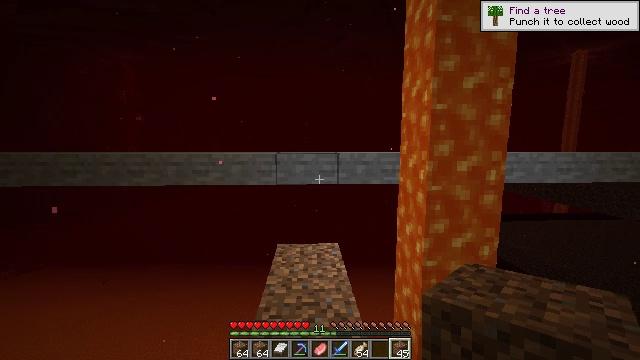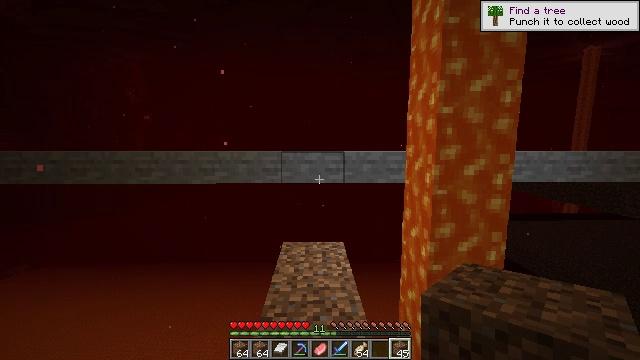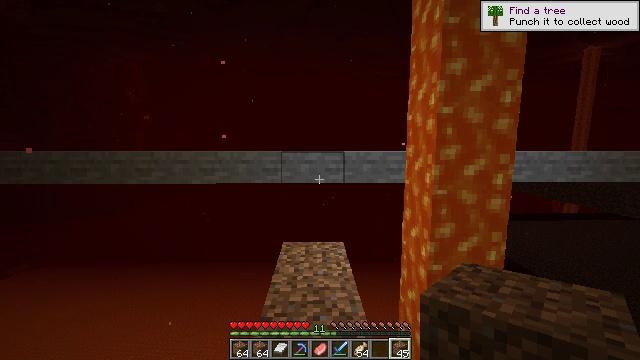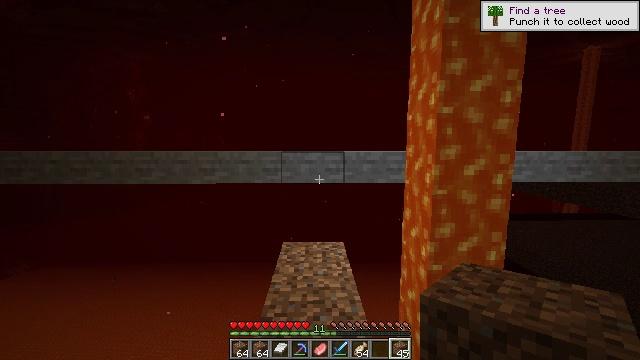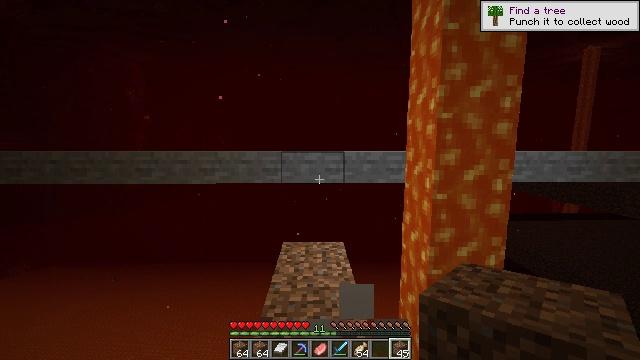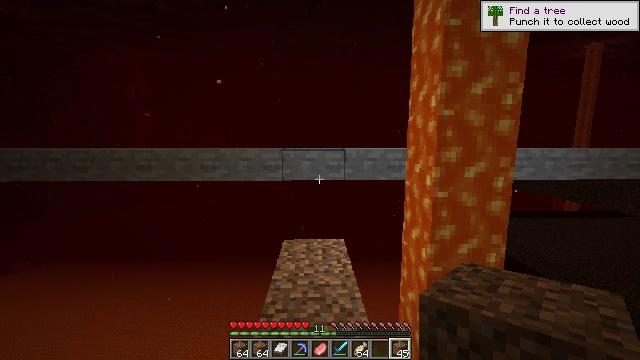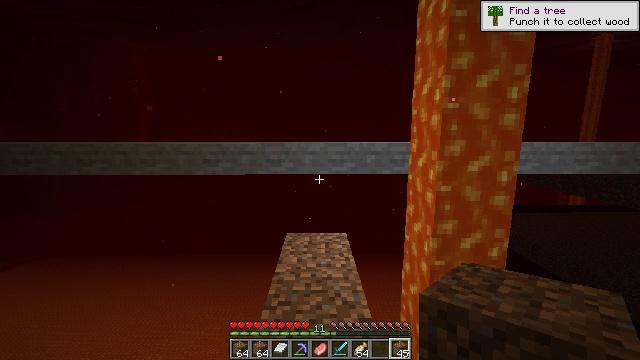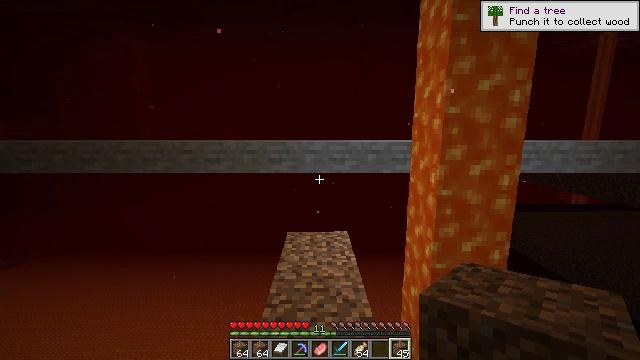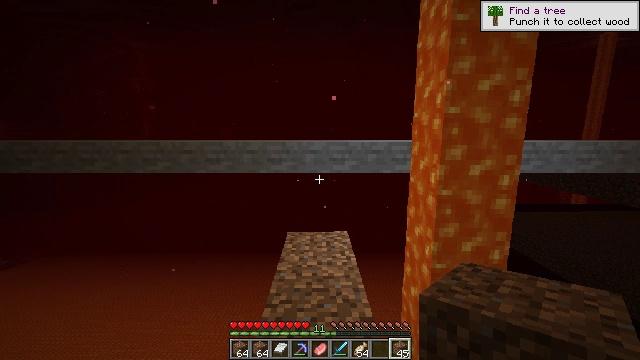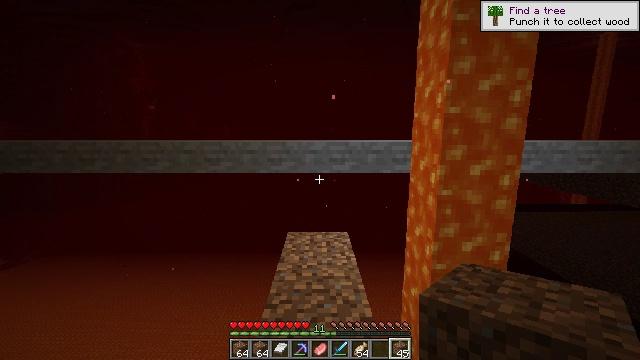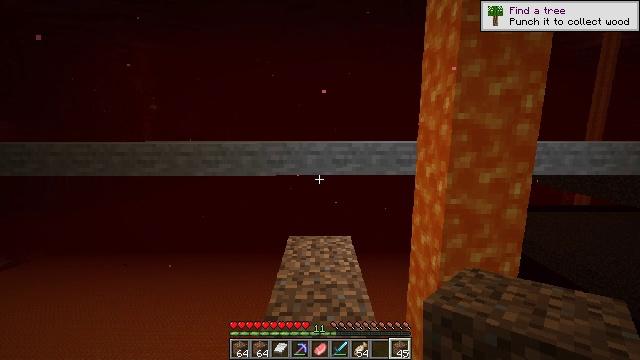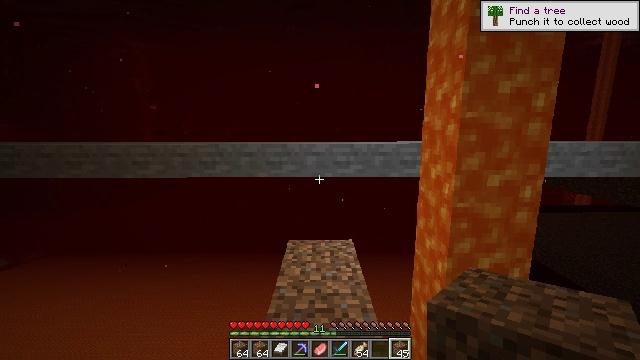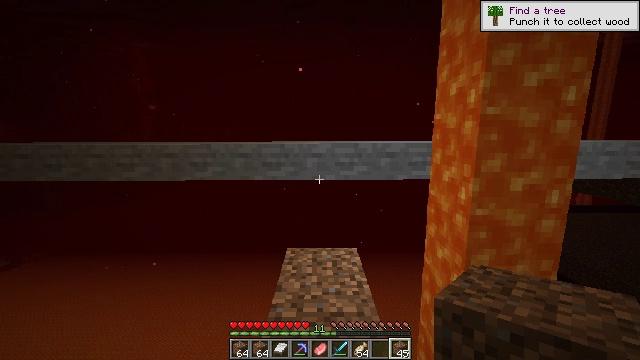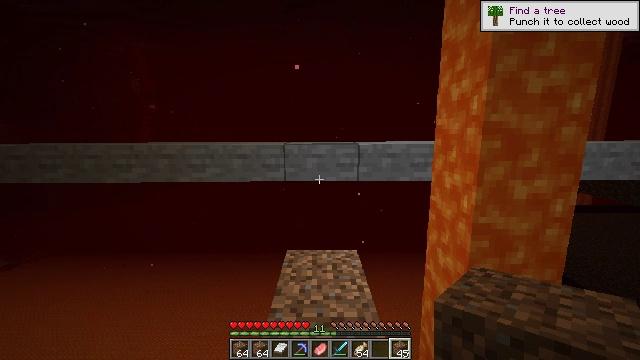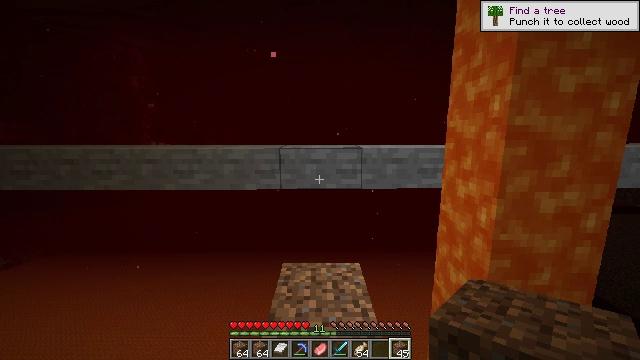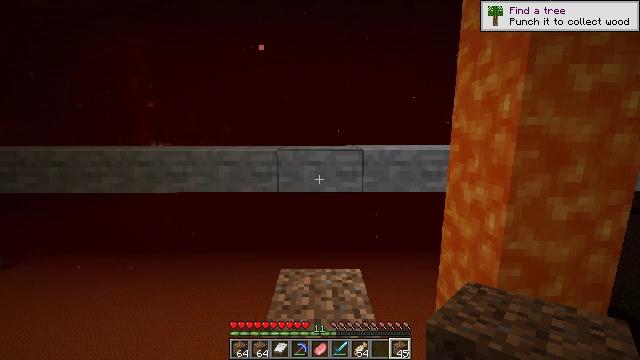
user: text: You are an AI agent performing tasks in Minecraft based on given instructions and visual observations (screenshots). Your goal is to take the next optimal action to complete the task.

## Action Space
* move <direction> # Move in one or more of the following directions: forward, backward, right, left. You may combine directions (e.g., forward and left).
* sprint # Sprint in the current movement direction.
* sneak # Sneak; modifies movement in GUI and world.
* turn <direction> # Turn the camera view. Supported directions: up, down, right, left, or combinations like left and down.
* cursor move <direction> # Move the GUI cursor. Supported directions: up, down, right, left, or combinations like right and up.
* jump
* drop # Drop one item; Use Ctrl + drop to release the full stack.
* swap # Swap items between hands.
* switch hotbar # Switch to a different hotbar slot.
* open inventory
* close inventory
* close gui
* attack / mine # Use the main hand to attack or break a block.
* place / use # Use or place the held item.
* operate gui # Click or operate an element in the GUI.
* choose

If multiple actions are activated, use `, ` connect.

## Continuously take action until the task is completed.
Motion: motion action
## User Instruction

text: Remove the stone slab from the ground.
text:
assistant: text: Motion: turn left
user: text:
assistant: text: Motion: no_op
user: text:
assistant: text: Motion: no_op
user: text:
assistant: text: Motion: no_op
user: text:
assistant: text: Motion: no_op
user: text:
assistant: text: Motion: turn down
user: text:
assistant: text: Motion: no_op
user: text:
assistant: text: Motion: no_op
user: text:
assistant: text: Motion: move forward
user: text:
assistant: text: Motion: move forward
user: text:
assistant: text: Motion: move forward
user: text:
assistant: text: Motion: move forward
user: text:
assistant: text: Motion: move forward
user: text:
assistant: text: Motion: move forward
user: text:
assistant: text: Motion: move forward
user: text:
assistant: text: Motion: move forward
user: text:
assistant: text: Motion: no_op
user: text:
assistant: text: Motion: no_op
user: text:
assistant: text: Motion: no_op
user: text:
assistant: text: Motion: turn left
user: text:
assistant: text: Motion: turn up
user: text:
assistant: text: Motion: no_op
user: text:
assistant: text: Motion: no_op
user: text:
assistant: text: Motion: no_op
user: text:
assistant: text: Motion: turn down
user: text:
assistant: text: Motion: turn down
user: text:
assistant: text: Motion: no_op
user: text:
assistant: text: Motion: no_op
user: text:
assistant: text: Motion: no_op
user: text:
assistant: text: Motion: no_op